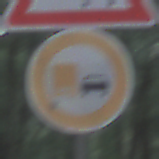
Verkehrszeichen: UeberholverbotKraftfahrzeuge
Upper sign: Stau
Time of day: SunriseSunset
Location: Outdoor (Nature)
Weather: NotSpecified
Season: Autumn
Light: Natural